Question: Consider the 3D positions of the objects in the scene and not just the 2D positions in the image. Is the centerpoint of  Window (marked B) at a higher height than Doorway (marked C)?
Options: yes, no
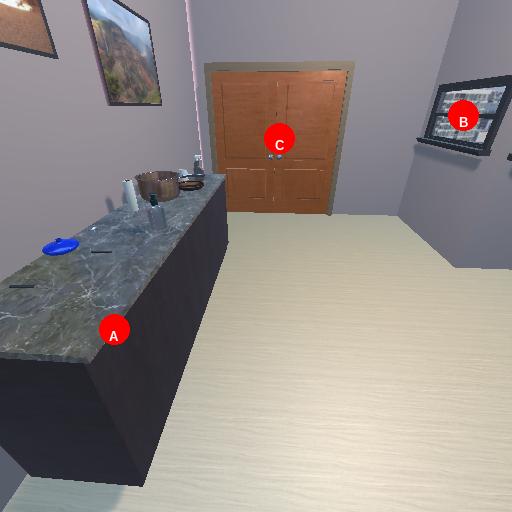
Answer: yes